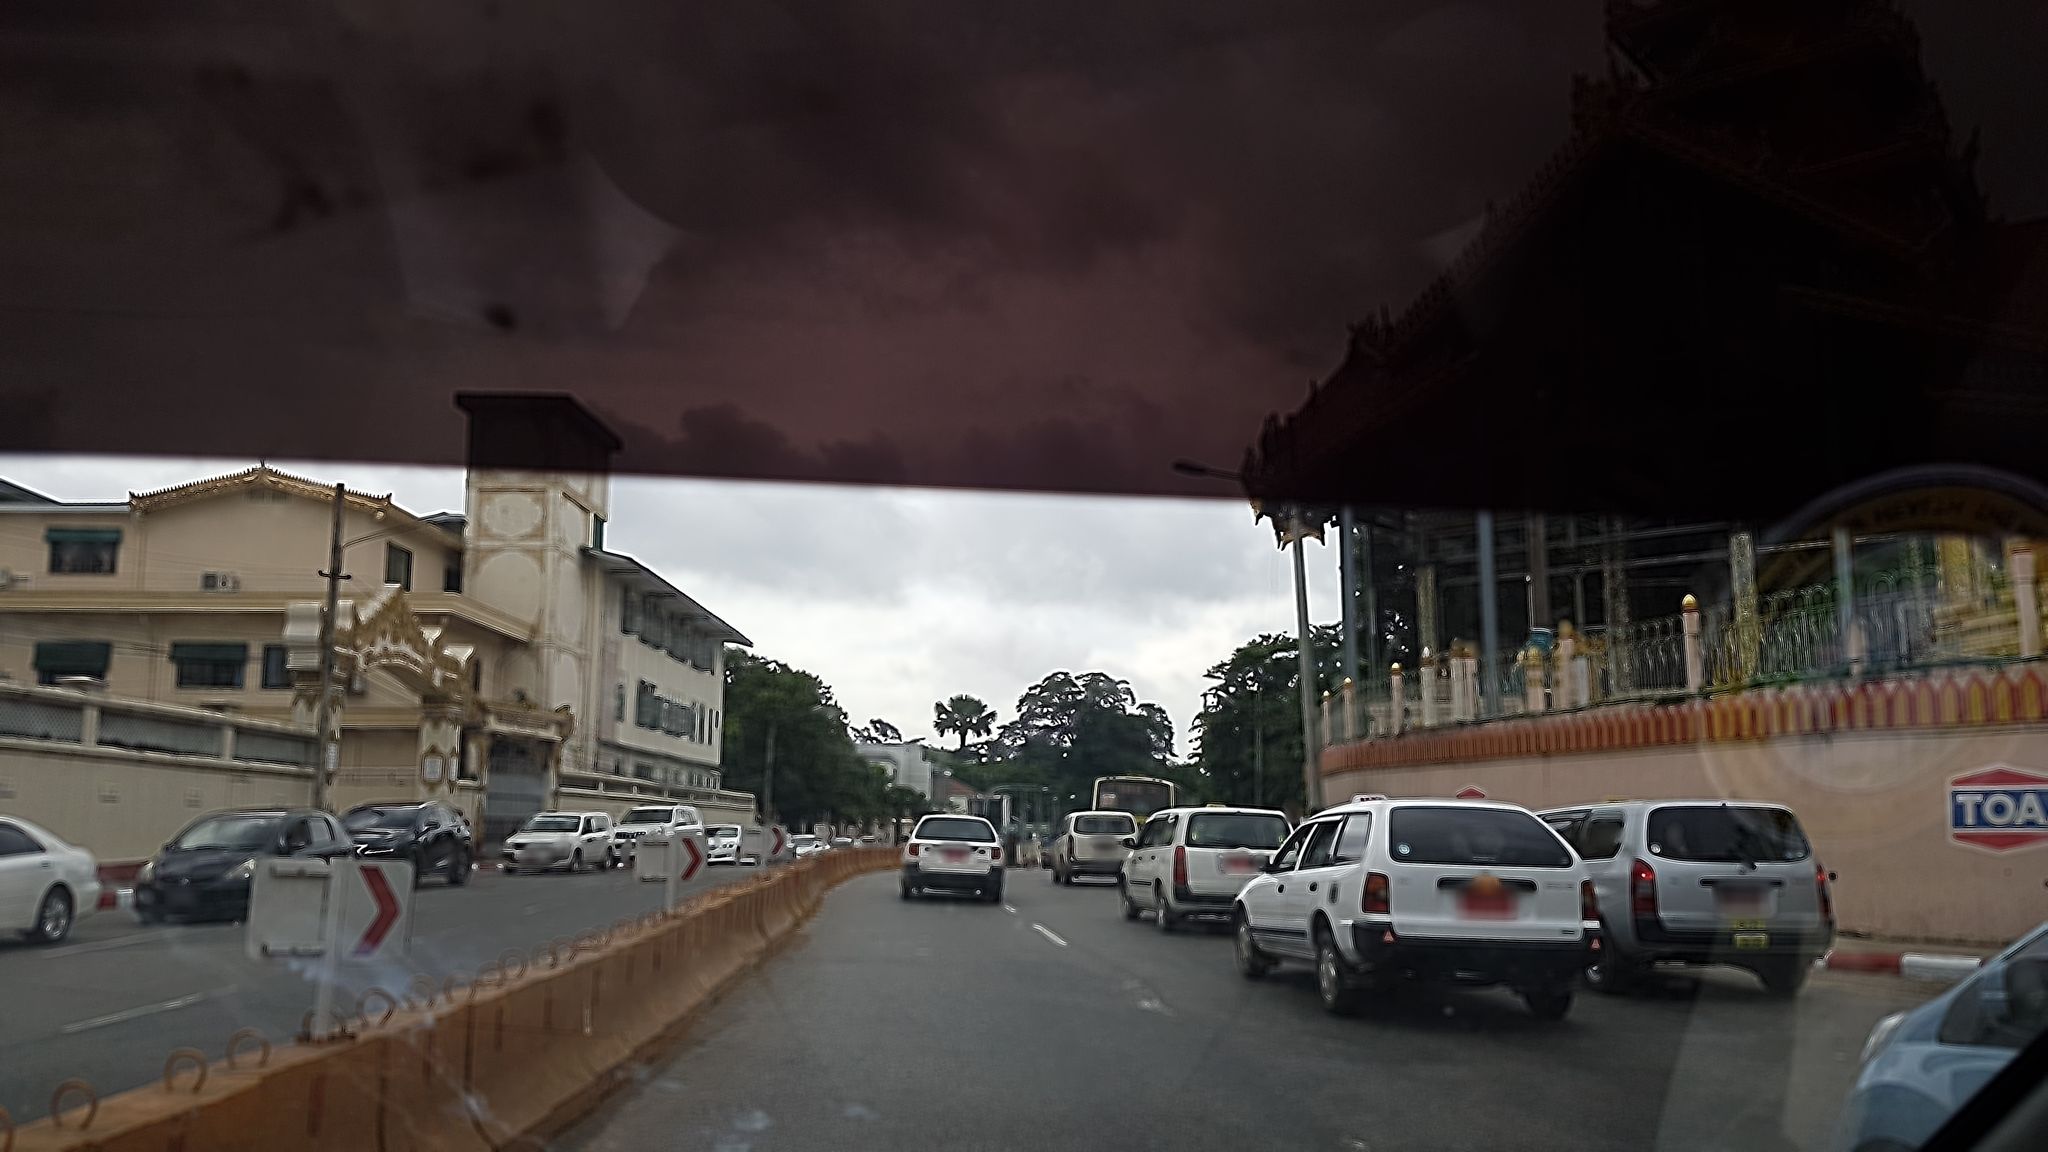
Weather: cloudy
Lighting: day
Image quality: good
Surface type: driving surface
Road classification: primary, secondary
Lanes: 3.0
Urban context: urban centre
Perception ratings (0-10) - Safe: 3.21, Lively: 6.33, Beautiful: 4.31, Boring: 3.89, Depressing: 1.29, Wealthy: 2.83